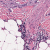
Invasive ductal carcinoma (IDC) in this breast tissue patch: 1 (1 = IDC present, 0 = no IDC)